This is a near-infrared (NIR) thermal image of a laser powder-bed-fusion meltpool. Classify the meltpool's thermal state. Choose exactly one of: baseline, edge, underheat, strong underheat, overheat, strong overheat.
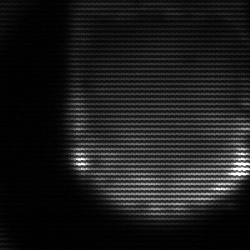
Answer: edge